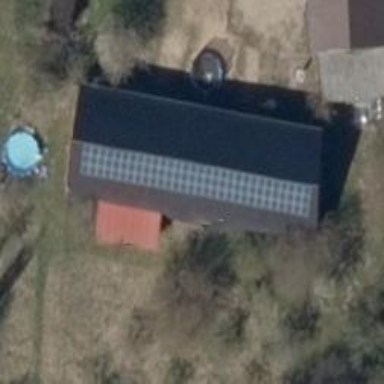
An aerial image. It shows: Small solar photovoltaic panel generator is producing electricity.